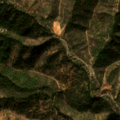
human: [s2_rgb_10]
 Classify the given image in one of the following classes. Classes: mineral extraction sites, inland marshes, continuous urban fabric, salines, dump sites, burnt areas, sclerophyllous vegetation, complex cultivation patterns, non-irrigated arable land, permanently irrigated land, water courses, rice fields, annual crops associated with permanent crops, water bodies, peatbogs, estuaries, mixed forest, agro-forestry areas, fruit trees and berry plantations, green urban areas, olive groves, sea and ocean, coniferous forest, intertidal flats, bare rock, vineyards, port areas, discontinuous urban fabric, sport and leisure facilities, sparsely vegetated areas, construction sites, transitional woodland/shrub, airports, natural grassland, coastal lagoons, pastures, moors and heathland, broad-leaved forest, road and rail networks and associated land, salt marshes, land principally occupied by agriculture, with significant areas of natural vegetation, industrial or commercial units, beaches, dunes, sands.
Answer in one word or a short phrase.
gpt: land principally occupied by agriculture, with significant areas of natural vegetation, broad-leaved forest, transitional woodland/shrub